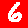
Digit: 6